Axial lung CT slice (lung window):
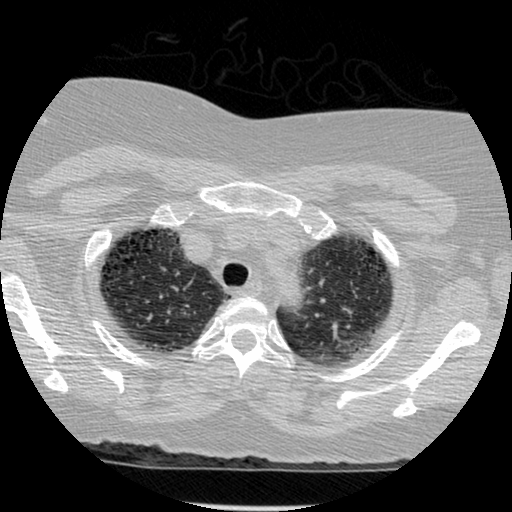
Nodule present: no